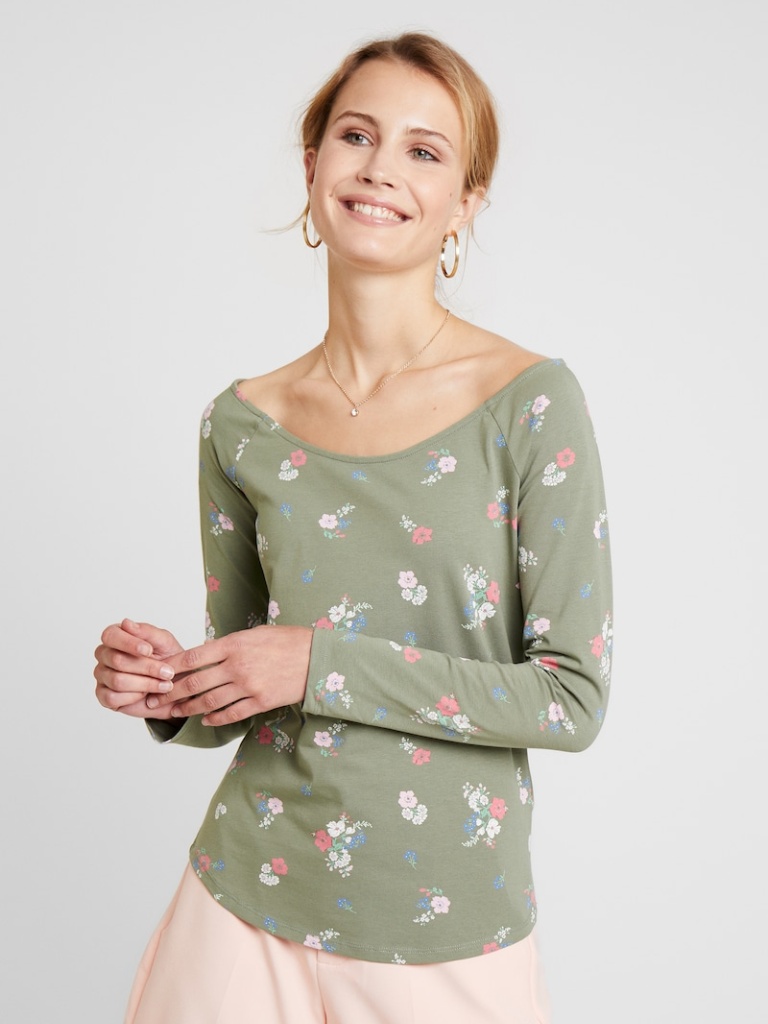
cotton fitted a long-sleeved with the sleeves down hip length Untucked scoop t-shirt